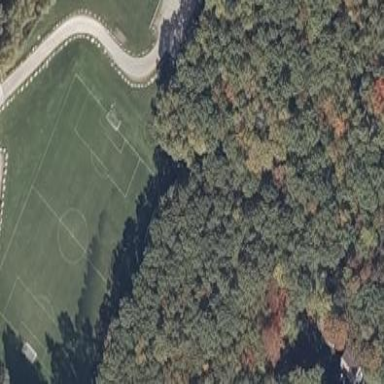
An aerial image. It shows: Soccer pitch with grass surface for leisure land.